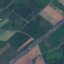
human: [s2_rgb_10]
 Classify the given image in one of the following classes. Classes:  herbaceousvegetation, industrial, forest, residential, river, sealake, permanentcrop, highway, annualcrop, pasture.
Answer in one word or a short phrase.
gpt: Highway